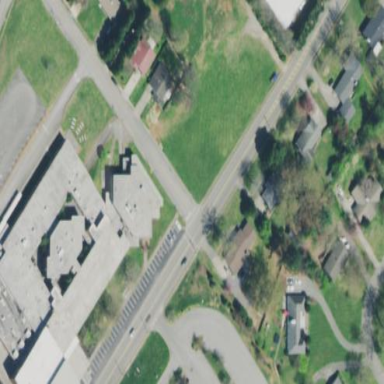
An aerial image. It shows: School building.